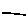
Label: line